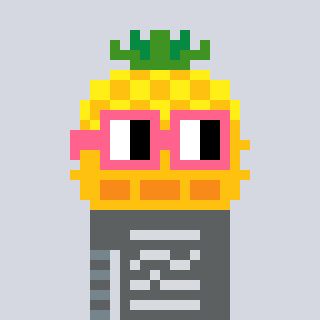
a pixel art character with square pink glasses, a pineapple-shaped head and a darkpink-colored body on a cool background